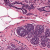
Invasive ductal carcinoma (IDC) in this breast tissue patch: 0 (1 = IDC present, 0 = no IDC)